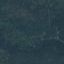
Label: Forest